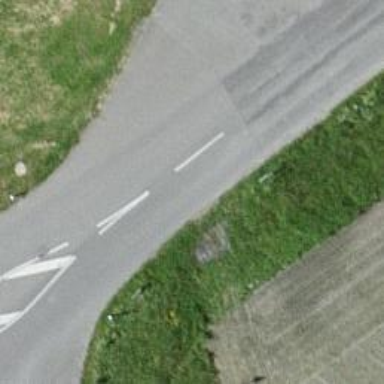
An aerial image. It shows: Unclassified road.